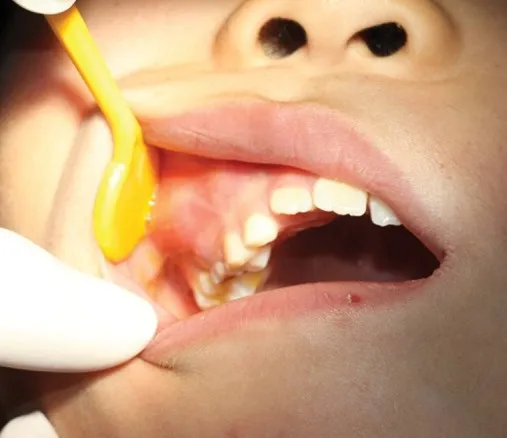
Primary maxillary right first molar (Tooth A) was seriously carious and serious red swelling of the buccal mucosa.
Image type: medical_photograph (other_medical_photograph)